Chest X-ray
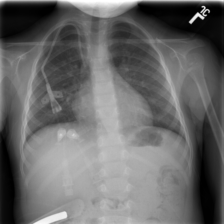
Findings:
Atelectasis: negative
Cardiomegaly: negative
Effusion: negative
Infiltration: positive
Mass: negative
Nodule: negative
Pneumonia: negative
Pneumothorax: negative
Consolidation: negative
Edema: negative
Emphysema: negative
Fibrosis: negative
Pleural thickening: negative
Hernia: negative